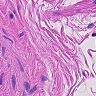
Metastatic tissue present: no